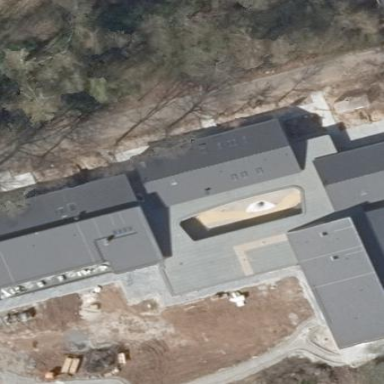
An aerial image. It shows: Healthcare building designated as hospice.